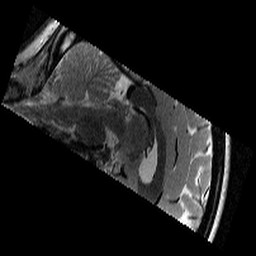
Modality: T2w
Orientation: sagittal
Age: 12
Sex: female
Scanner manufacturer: siemens
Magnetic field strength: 3 T
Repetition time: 9.23 s
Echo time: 0.067 s